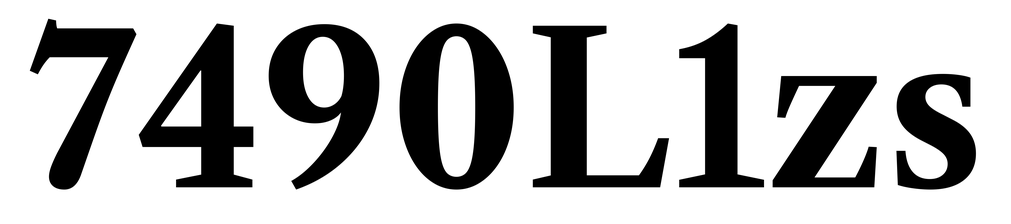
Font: LibreCaslonText_Bold